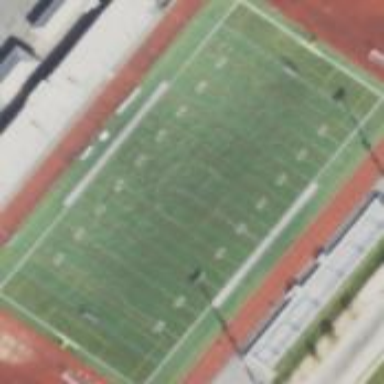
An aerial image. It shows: Pitch for American football.